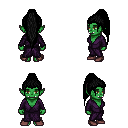
a pixel art fantasy rpg character, female body template, orc, green skin, purple robe, teal pants, black extra-long topknot hairstyle, maroon shoes, four views (front, back, left, right), 2x2 character sprite sheet, small pixel art, hard edges, no anti-aliasing